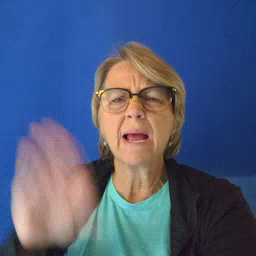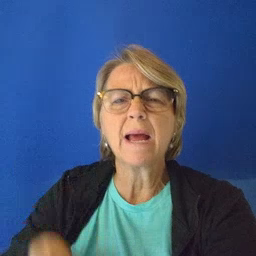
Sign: bad